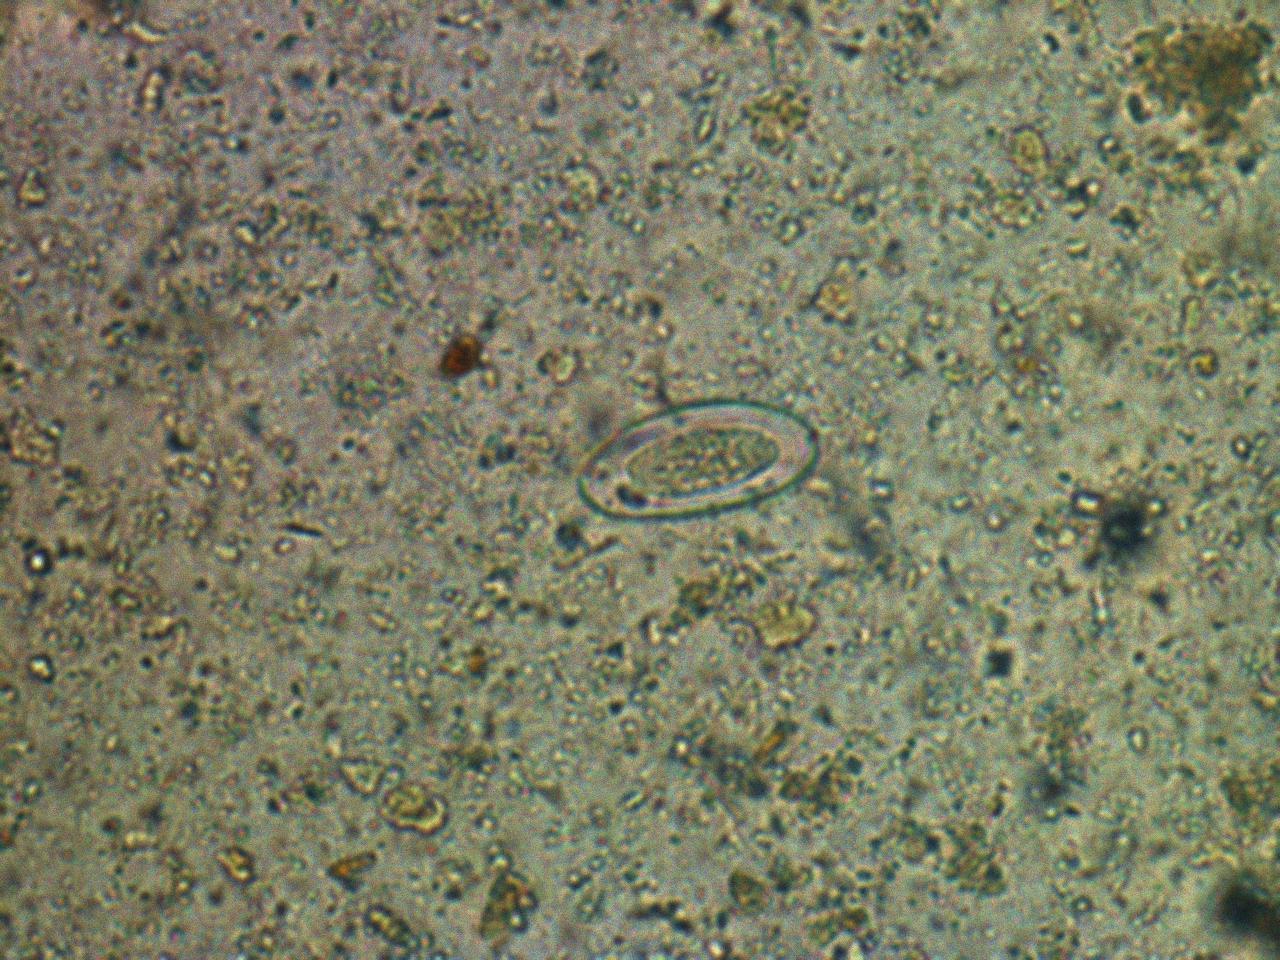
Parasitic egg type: Enterobius vermicularis